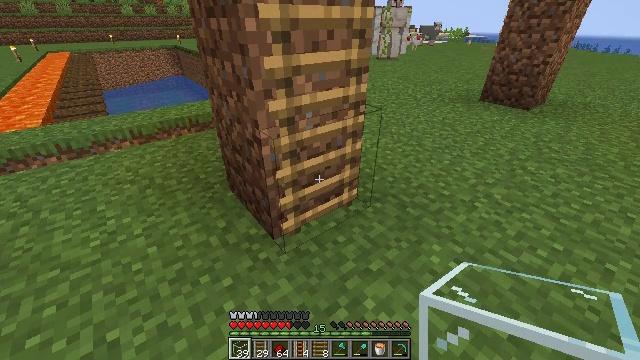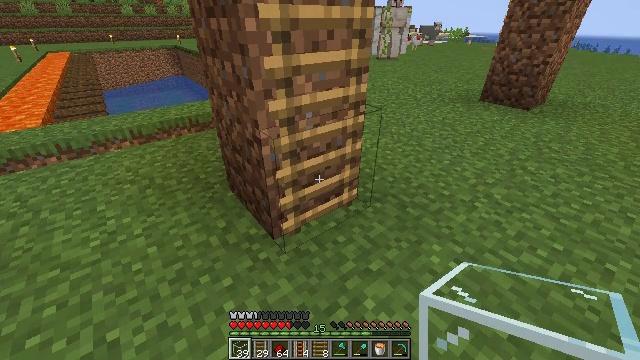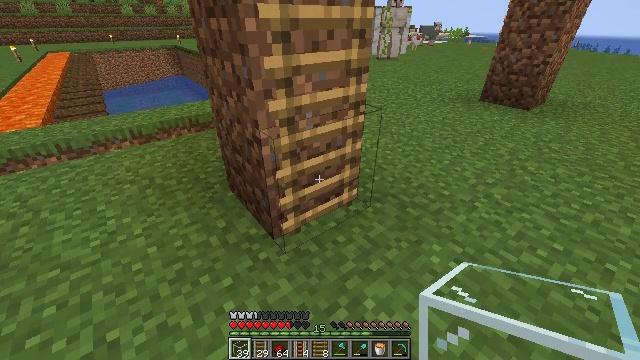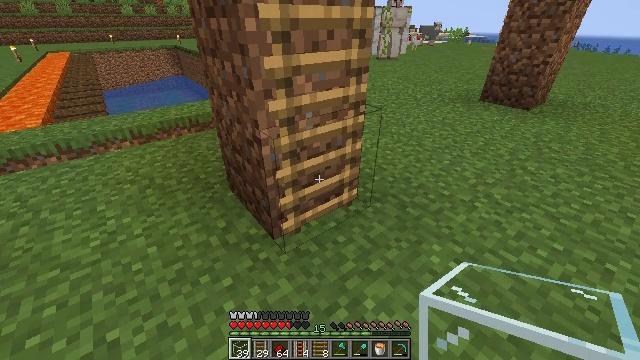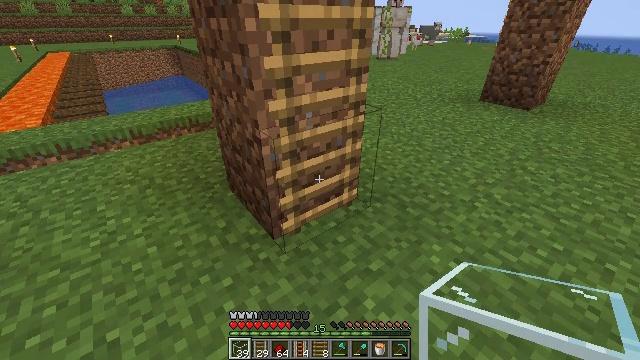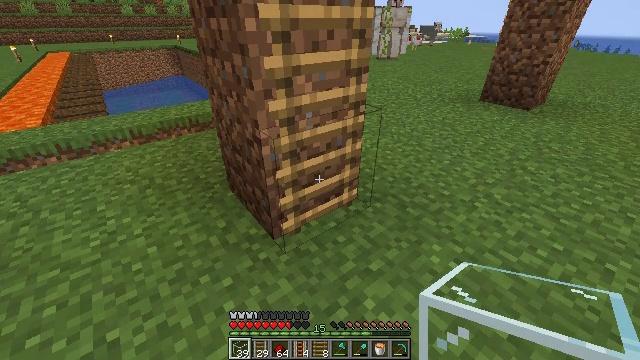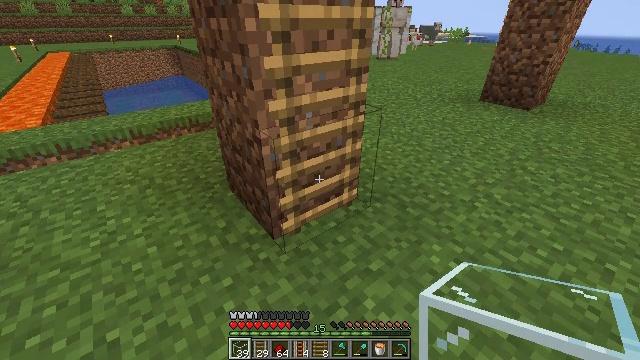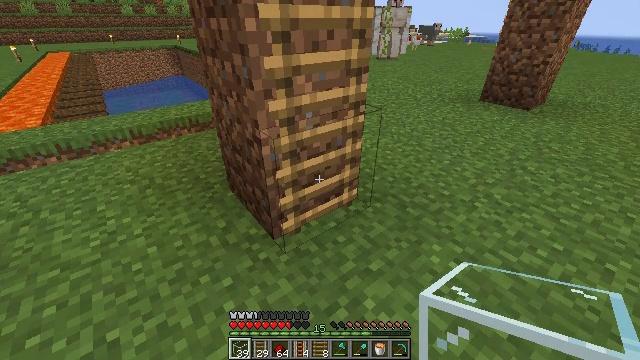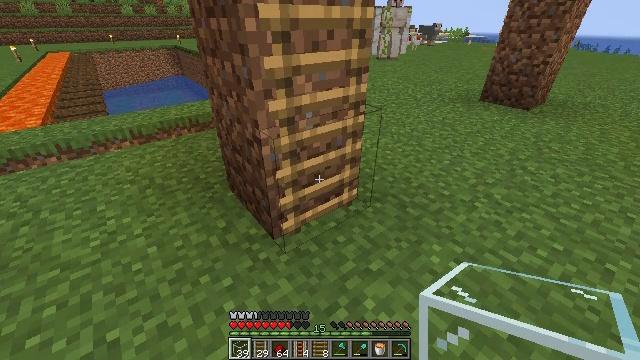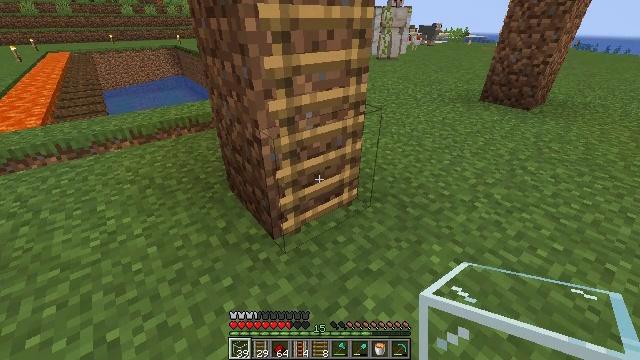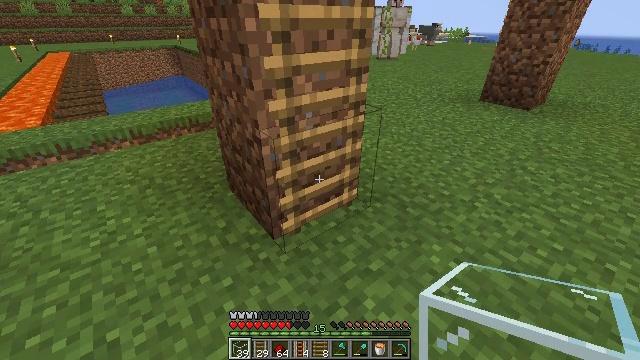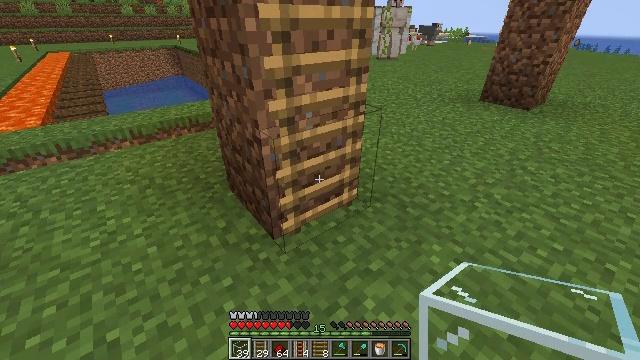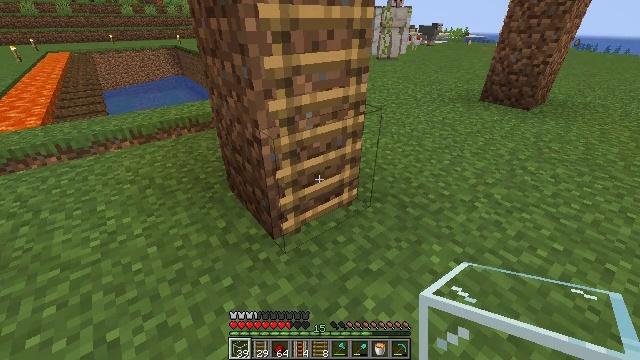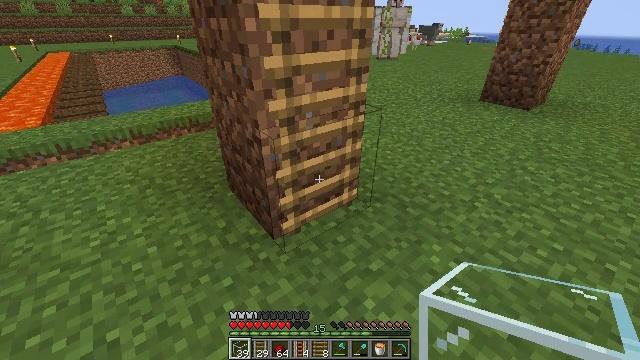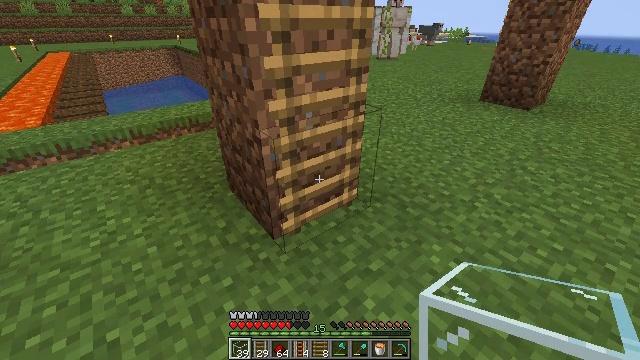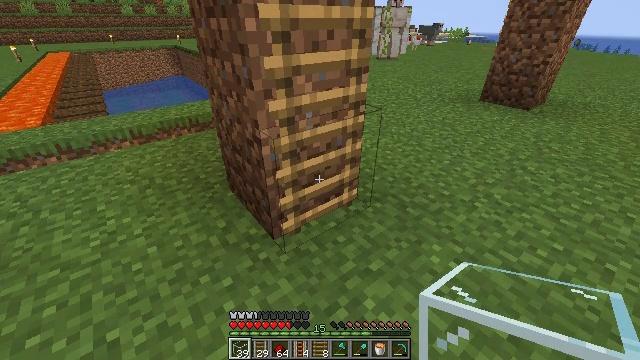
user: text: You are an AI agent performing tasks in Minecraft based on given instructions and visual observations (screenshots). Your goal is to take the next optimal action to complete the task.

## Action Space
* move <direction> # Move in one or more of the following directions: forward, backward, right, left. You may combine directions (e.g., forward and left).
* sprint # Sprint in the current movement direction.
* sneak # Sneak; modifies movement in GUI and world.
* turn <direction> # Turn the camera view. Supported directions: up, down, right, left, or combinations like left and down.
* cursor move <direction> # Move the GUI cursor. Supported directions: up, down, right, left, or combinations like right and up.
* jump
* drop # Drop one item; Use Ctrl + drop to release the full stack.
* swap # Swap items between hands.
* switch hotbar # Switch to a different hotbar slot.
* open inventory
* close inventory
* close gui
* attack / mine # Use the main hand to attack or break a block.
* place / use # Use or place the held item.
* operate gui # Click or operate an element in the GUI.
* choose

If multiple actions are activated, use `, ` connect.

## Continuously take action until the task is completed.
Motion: motion action
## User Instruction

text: Disassemble the ladder.
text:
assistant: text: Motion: no_op
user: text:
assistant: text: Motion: no_op
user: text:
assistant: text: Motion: no_op
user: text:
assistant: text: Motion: no_op
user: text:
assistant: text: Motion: no_op
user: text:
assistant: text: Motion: no_op
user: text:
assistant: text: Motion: no_op
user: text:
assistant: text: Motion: no_op
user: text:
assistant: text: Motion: no_op
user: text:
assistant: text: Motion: no_op
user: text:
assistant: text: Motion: no_op
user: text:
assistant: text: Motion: no_op
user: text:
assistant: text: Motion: no_op
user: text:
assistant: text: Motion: no_op
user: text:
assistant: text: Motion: no_op
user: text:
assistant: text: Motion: no_op
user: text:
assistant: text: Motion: no_op
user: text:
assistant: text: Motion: no_op
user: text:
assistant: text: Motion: no_op
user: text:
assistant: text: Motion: no_op
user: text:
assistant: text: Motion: no_op
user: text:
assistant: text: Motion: no_op
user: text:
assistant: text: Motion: no_op
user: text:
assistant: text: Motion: no_op
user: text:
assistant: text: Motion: no_op
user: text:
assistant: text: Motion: no_op
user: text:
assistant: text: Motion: no_op
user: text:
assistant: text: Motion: no_op
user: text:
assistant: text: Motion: no_op
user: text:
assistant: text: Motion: no_op